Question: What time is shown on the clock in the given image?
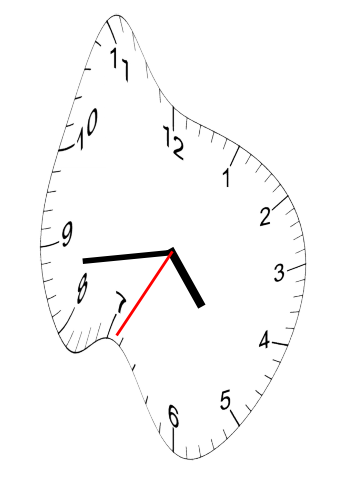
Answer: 04:43:35